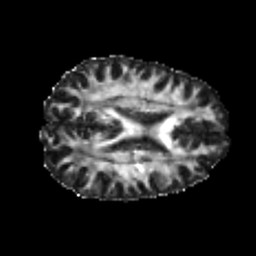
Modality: FA
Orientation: axial
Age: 26
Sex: male
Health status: healthy
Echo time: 0.074 s